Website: apple
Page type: payment
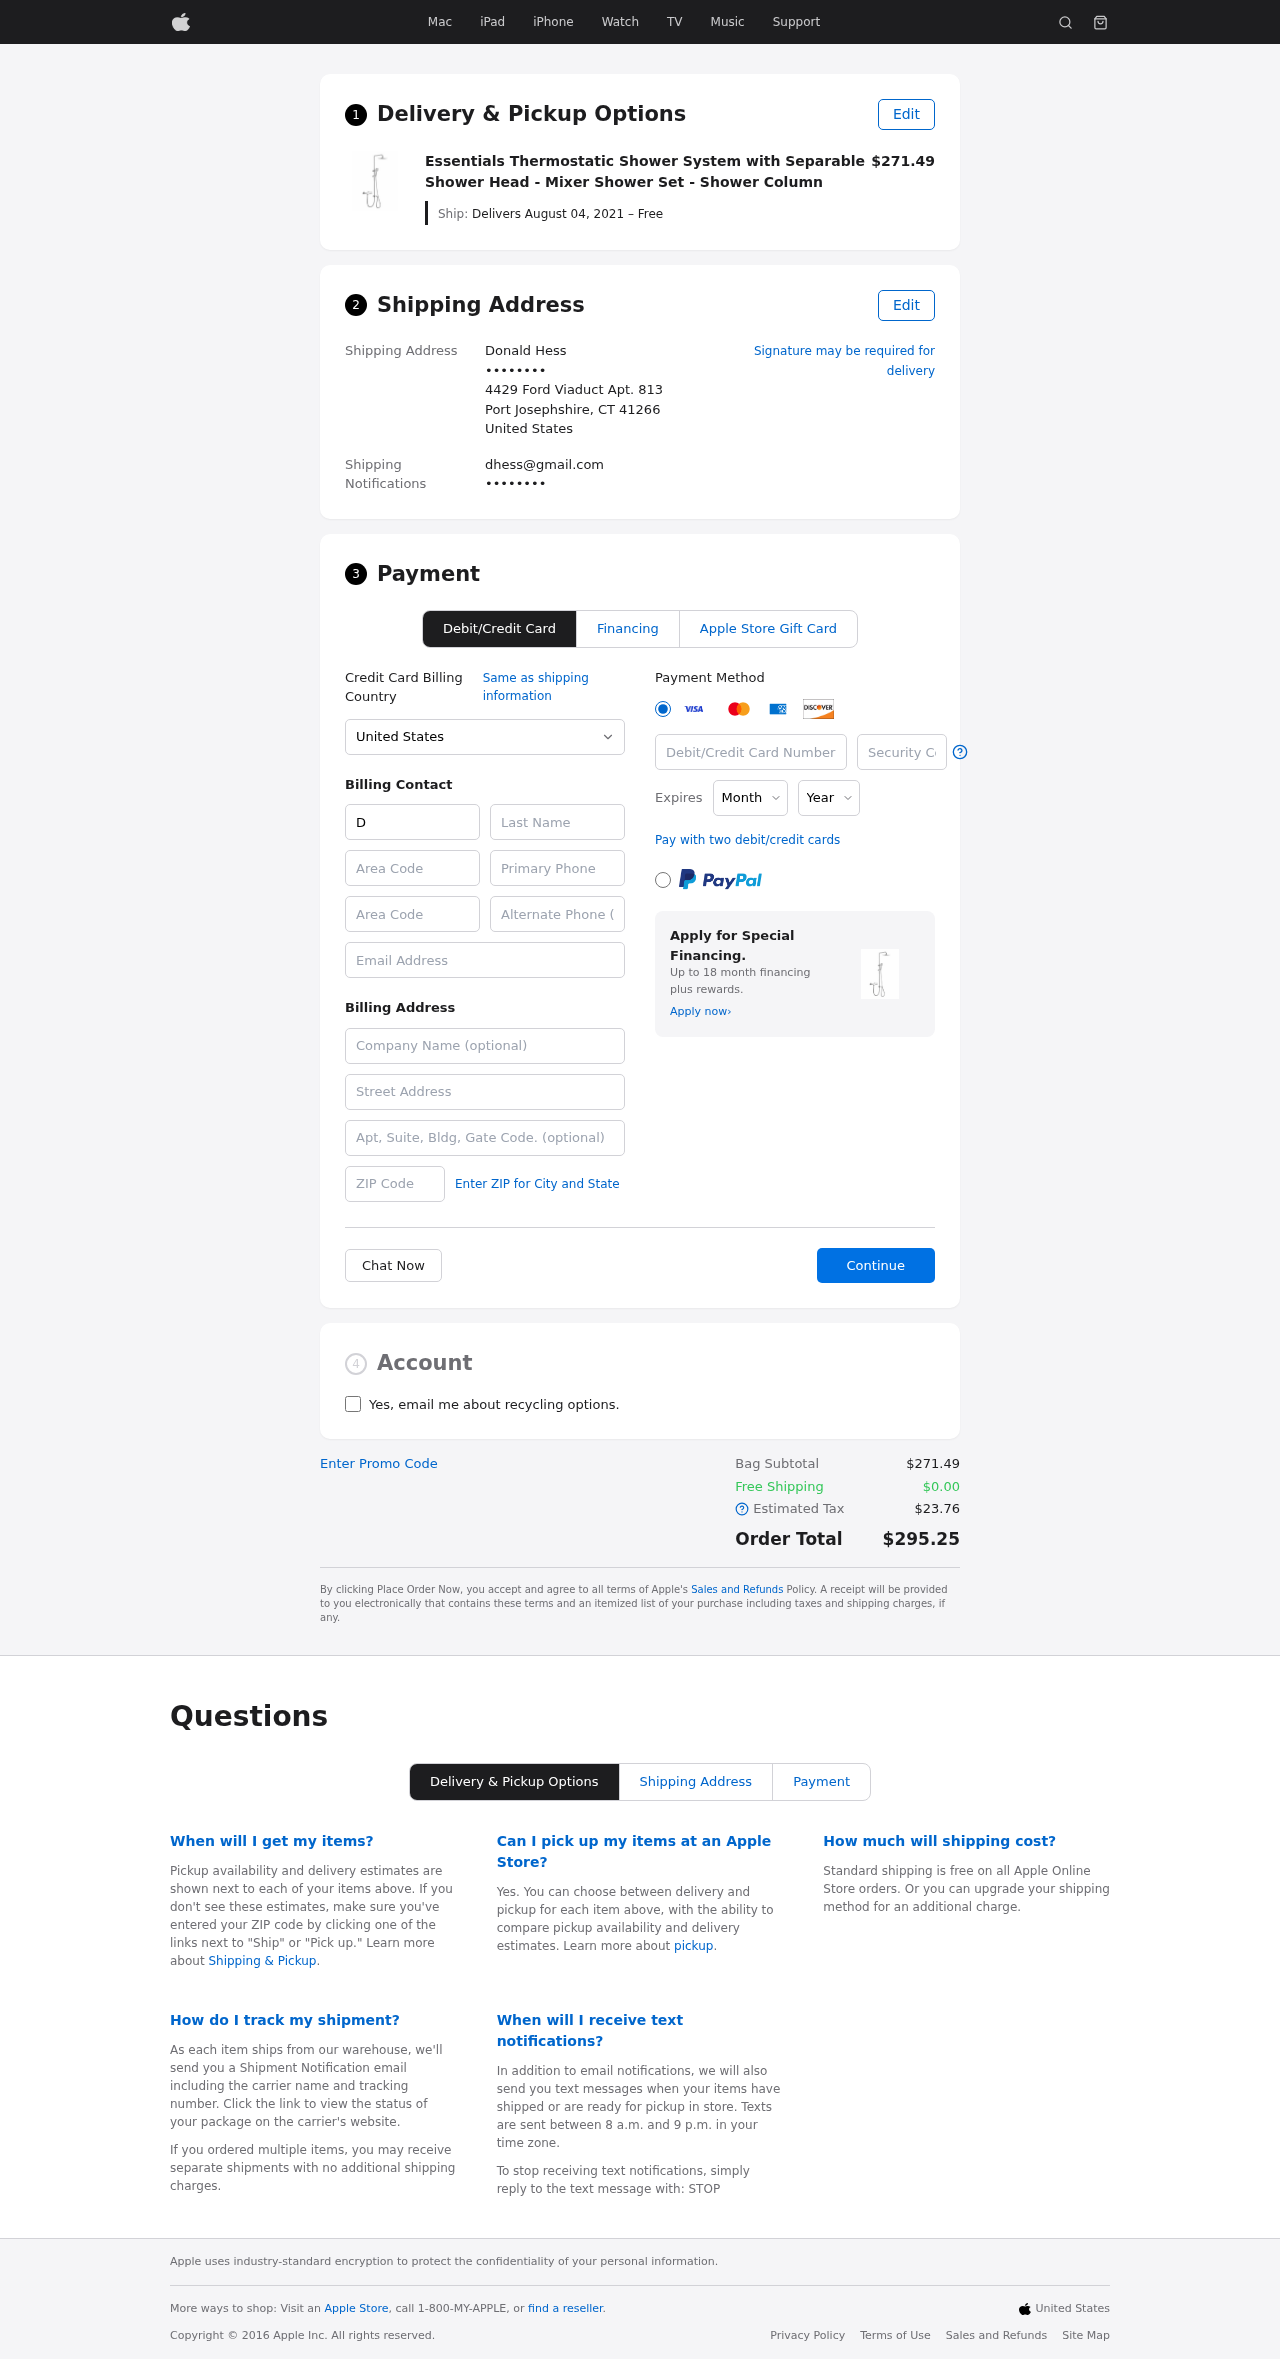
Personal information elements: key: PII_CARD_CVV
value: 230
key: PII_CARD_EXPIRY_MONTH
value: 04
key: PII_CARD_EXPIRY_YEAR
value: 28
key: PII_CARD_NUMBER
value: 6011 5231 8851 1880
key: PII_CITY_STATE_ZIP
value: Port Josephshire, CT 41266
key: PII_COMPANY
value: Ford, Strickland and Smith
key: PII_COUNTRY
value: United States
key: PII_EMAIL
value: dhess@gmail.com
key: PII_EMAIL2
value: dhess@gmail.com
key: PII_FIRSTNAME
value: Donald
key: PII_FULLNAME
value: Donald Hess
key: PII_LASTNAME
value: Hess
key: PII_PHONE3
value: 9072986304
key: PII_PHONE_ALT
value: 7407049110
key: PII_PHONE_ALT_AREA
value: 740
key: PII_PHONE_AREA
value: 907
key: PII_POSTCODE2
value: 27613
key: PII_SECURITY_CODE
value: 9290
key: PII_STREET
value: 4429 Ford Viaduct Apt. 813
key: PII_STREET2
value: Apt. 379
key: PII_PHONE
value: ••••••••
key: PII_PHONE2
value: ••••••••
Product elements: key: PRODUCT1_NAME
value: Essentials Thermostatic Shower System with Separable Shower Head - Mixer Shower Set - Shower Column
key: PRODUCT1_PRICE
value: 271.49
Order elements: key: ORDER_DELIVERY_DATE
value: Delivers August 04, 2021 – Free
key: ORDER_SUBTOTAL
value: $271.49
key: ORDER_SHIPPING_COST
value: $0.00
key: ORDER_TAX
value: $23.76
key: ORDER_TOTAL
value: $295.25